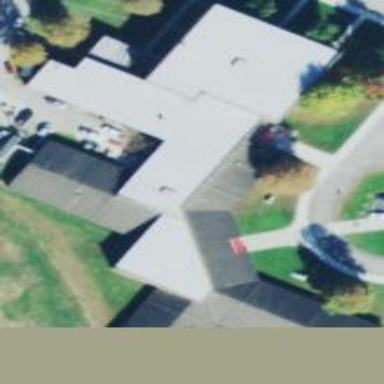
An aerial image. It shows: School building.